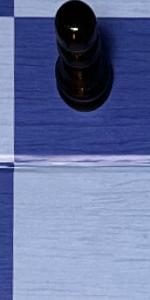
Label: Empty